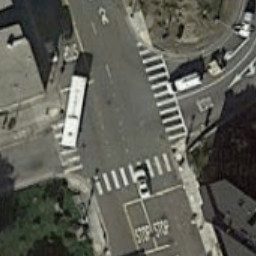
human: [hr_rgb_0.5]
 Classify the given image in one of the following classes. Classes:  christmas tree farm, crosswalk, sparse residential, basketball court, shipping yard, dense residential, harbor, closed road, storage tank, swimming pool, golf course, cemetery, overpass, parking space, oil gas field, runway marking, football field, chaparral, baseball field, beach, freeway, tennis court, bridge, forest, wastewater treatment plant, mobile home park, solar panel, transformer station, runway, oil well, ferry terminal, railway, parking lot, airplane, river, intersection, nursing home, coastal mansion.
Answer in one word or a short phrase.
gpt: crosswalk